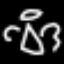
Label: angel